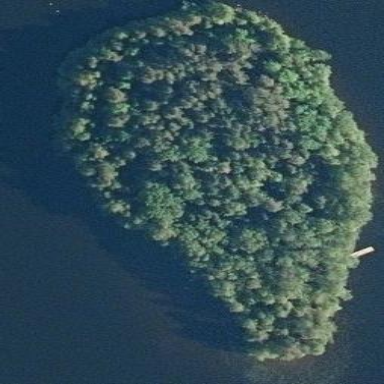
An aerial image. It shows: Image showing island.